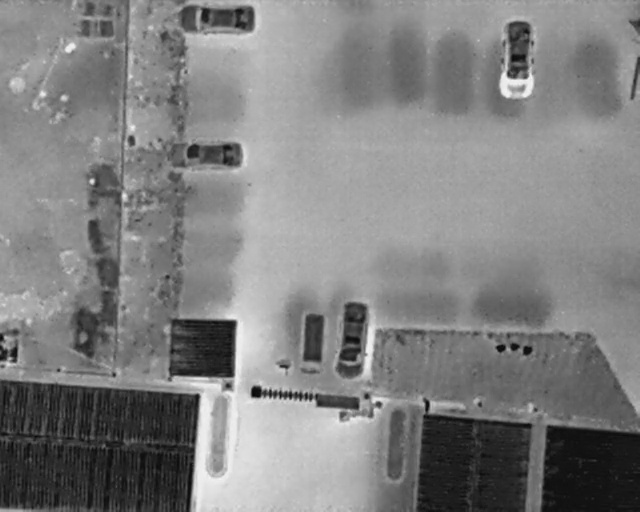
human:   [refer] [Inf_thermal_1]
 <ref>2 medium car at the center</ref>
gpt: <box>[[29, 23, 34, 37, 2], [48, 63, 61, 69, 4]]</box>